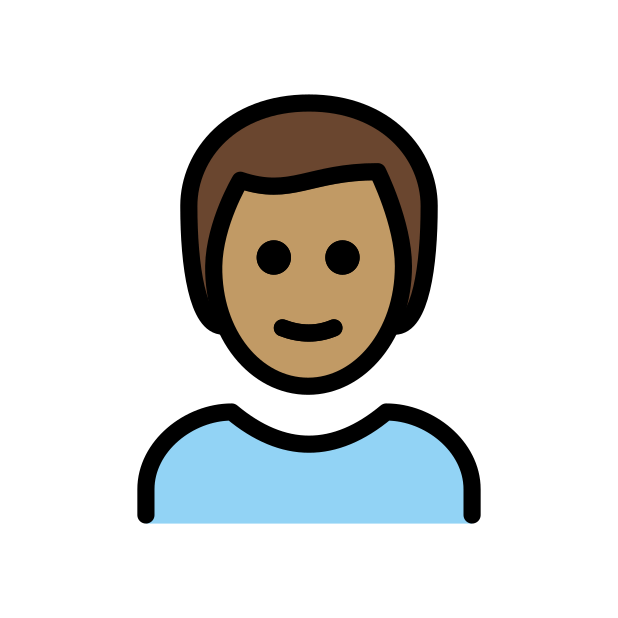
man: medium skin tone